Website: apple
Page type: billing-address
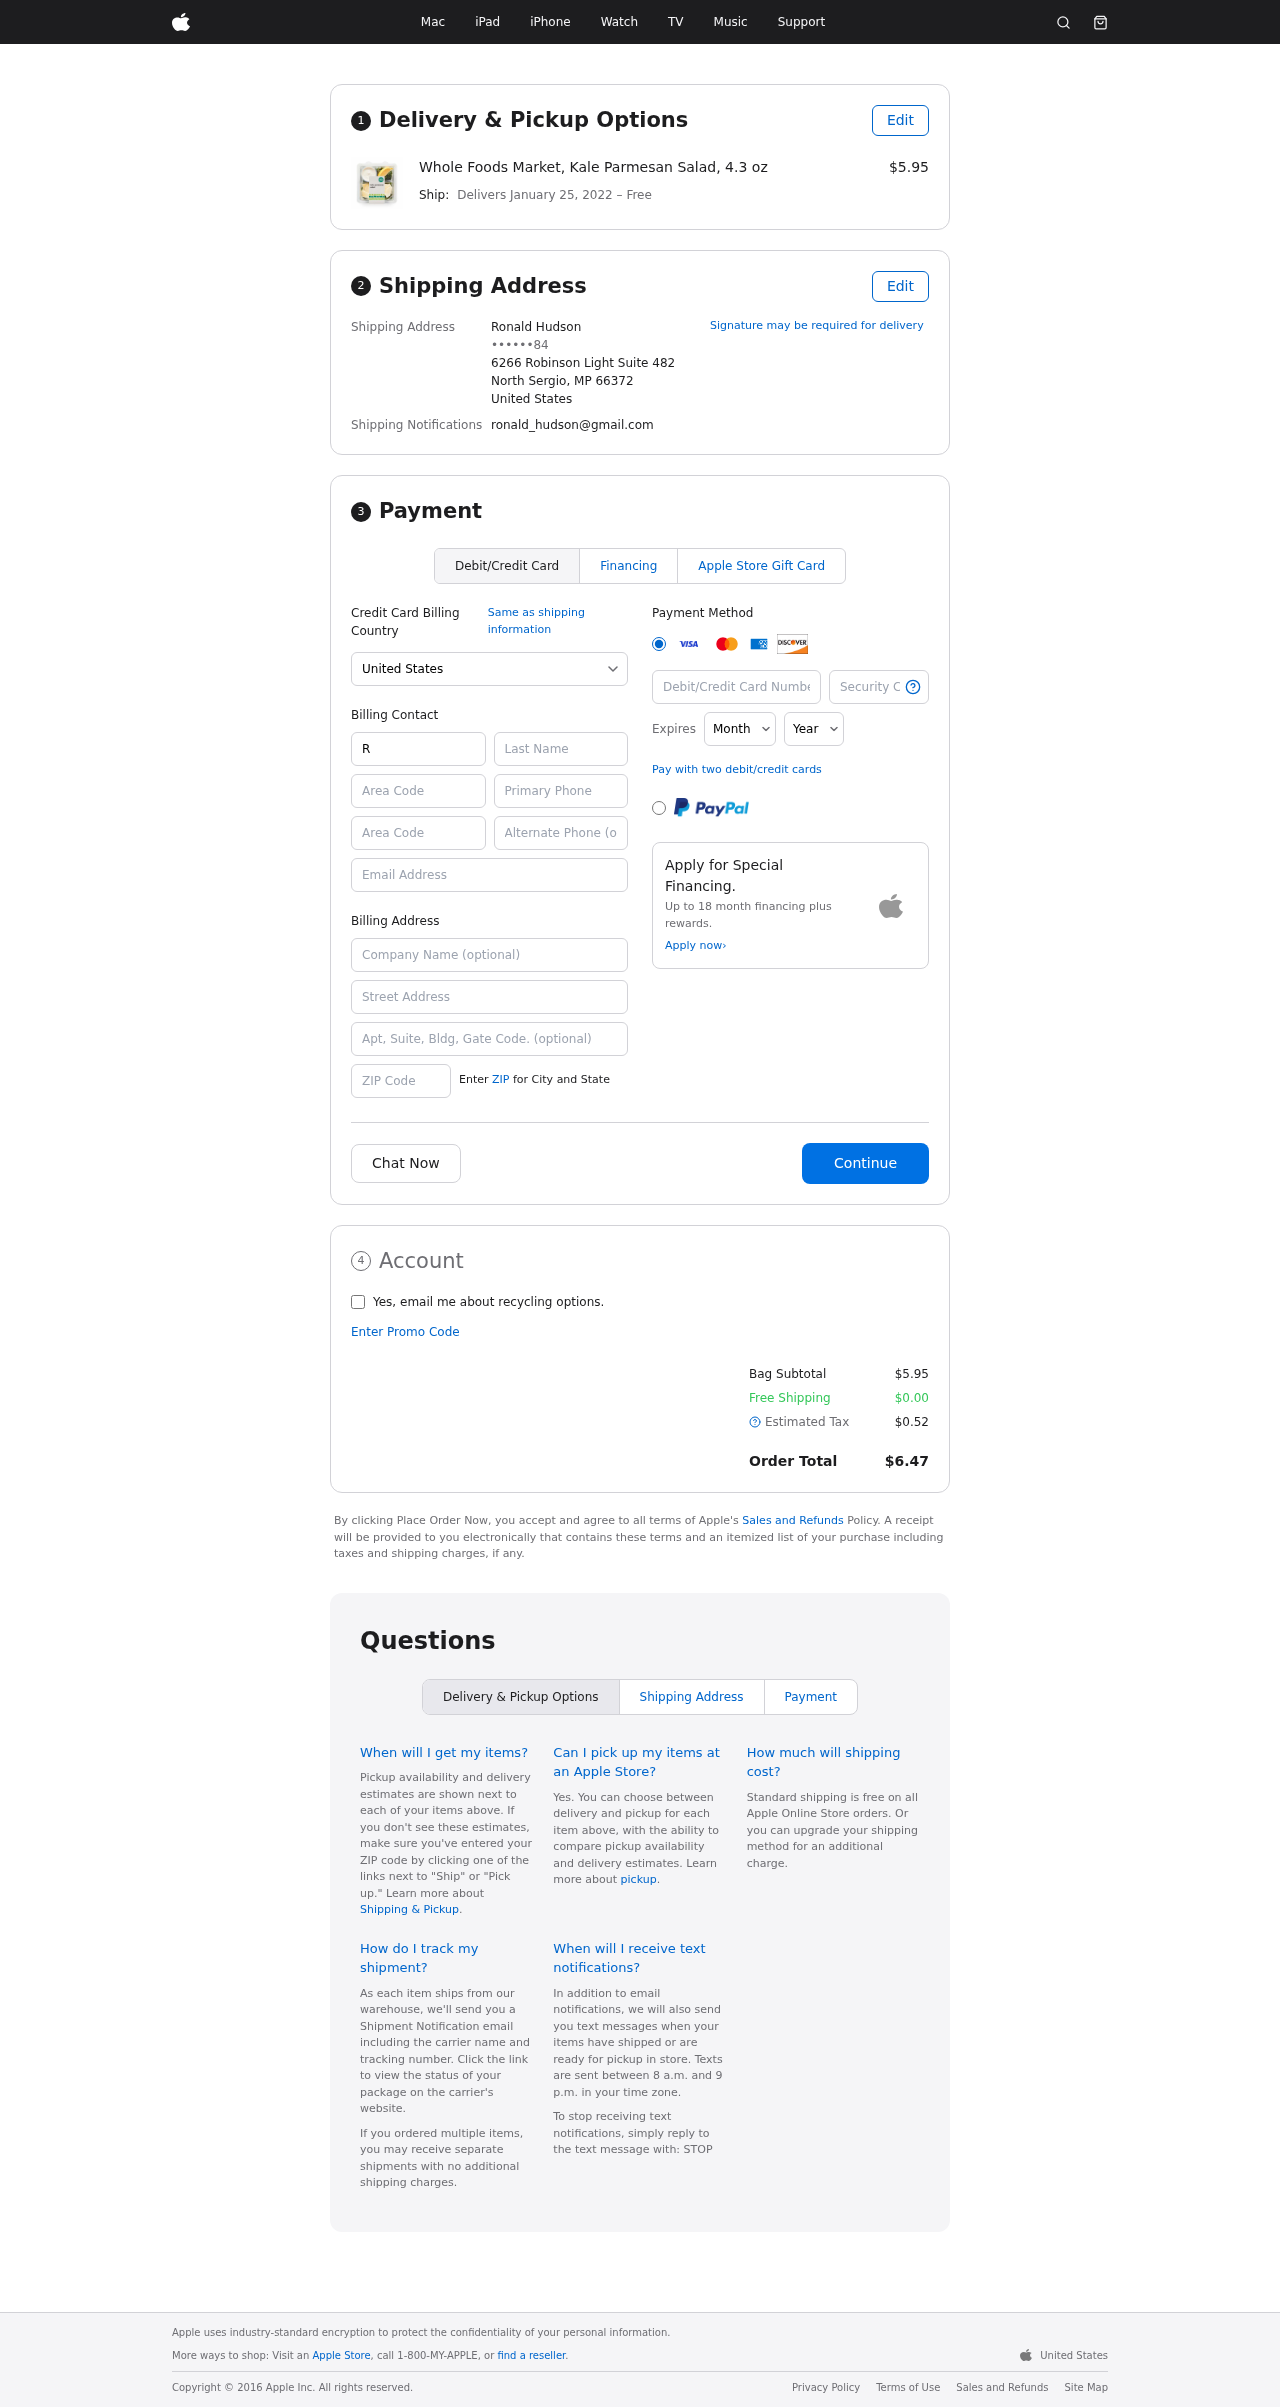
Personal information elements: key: PII_CARD_CVV
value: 104
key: PII_CARD_EXPIRY_MONTH
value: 01
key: PII_CARD_EXPIRY_YEAR
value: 30
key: PII_CARD_NUMBER
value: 6011 5585 1506 1381
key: PII_CITY_STATE_ZIP
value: North Sergio, MP 66372
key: PII_COUNTRY
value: United States
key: PII_EMAIL
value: ronald_hudson@gmail.com
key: PII_FULLNAME
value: Ronald Hudson
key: PII_STREET
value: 6266 Robinson Light Suite 482
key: PII_PHONE_MASKED
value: ••••••84
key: PII_BILLING_FIRSTNAME
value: Ronald
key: PII_BILLING_LASTNAME
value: Hudson
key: PII_BILLING_PHONE_AREA
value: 629
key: PII_BILLING_PHONE
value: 6293602284
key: PII_BILLING_PHONE_ALT_AREA
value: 458
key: PII_BILLING_PHONE_ALT
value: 4589183831
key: PII_BILLING_EMAIL
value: ronald_hudson@gmail.com
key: PII_BILLING_COMPANY
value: Brewer Group
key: PII_BILLING_STREET
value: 6266 Robinson Light Suite 482
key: PII_BILLING_POSTCODE
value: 66372
Product elements: key: PRODUCT1_NAME
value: Whole Foods Market, Kale Parmesan Salad, 4.3 oz
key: PRODUCT1_PRICE
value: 5.95
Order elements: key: ORDER_DELIVERY_DATE
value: January 25, 2022
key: ORDER_SUBTOTAL
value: $5.95
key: ORDER_SHIPPING_COST
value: $0.00
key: ORDER_TAX
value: $0.52
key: ORDER_TOTAL
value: $6.47